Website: lowes
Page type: customer-info-address
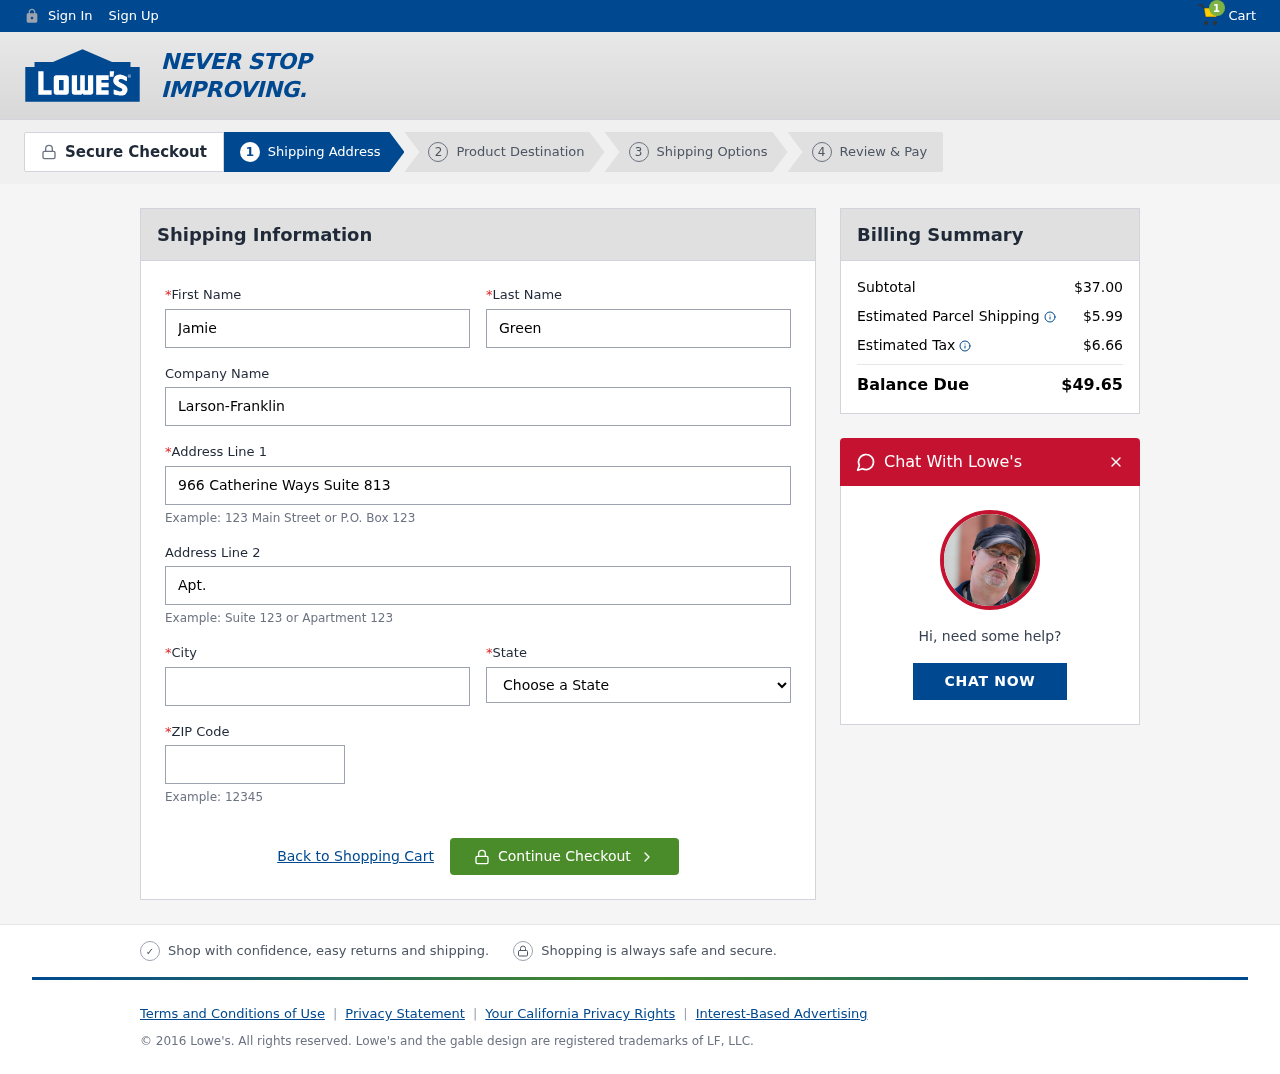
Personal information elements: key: PII_CITY
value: Josephville
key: PII_COMPANY
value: Larson-Franklin
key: PII_FIRSTNAME
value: Jamie
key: PII_LASTNAME
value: Green
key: PII_POSTCODE
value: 70611
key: PII_STATE
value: Arizona
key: PII_STREET
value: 966 Catherine Ways Suite 813
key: PII_STREET2
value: Apt. 344
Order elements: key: ORDER_NUM_ITEMS
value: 1
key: ORDER_SUBTOTAL
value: $37.00
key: ORDER_SHIPPING_COST
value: $5.99
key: ORDER_TAX
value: $6.66
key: ORDER_TOTAL
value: $49.65